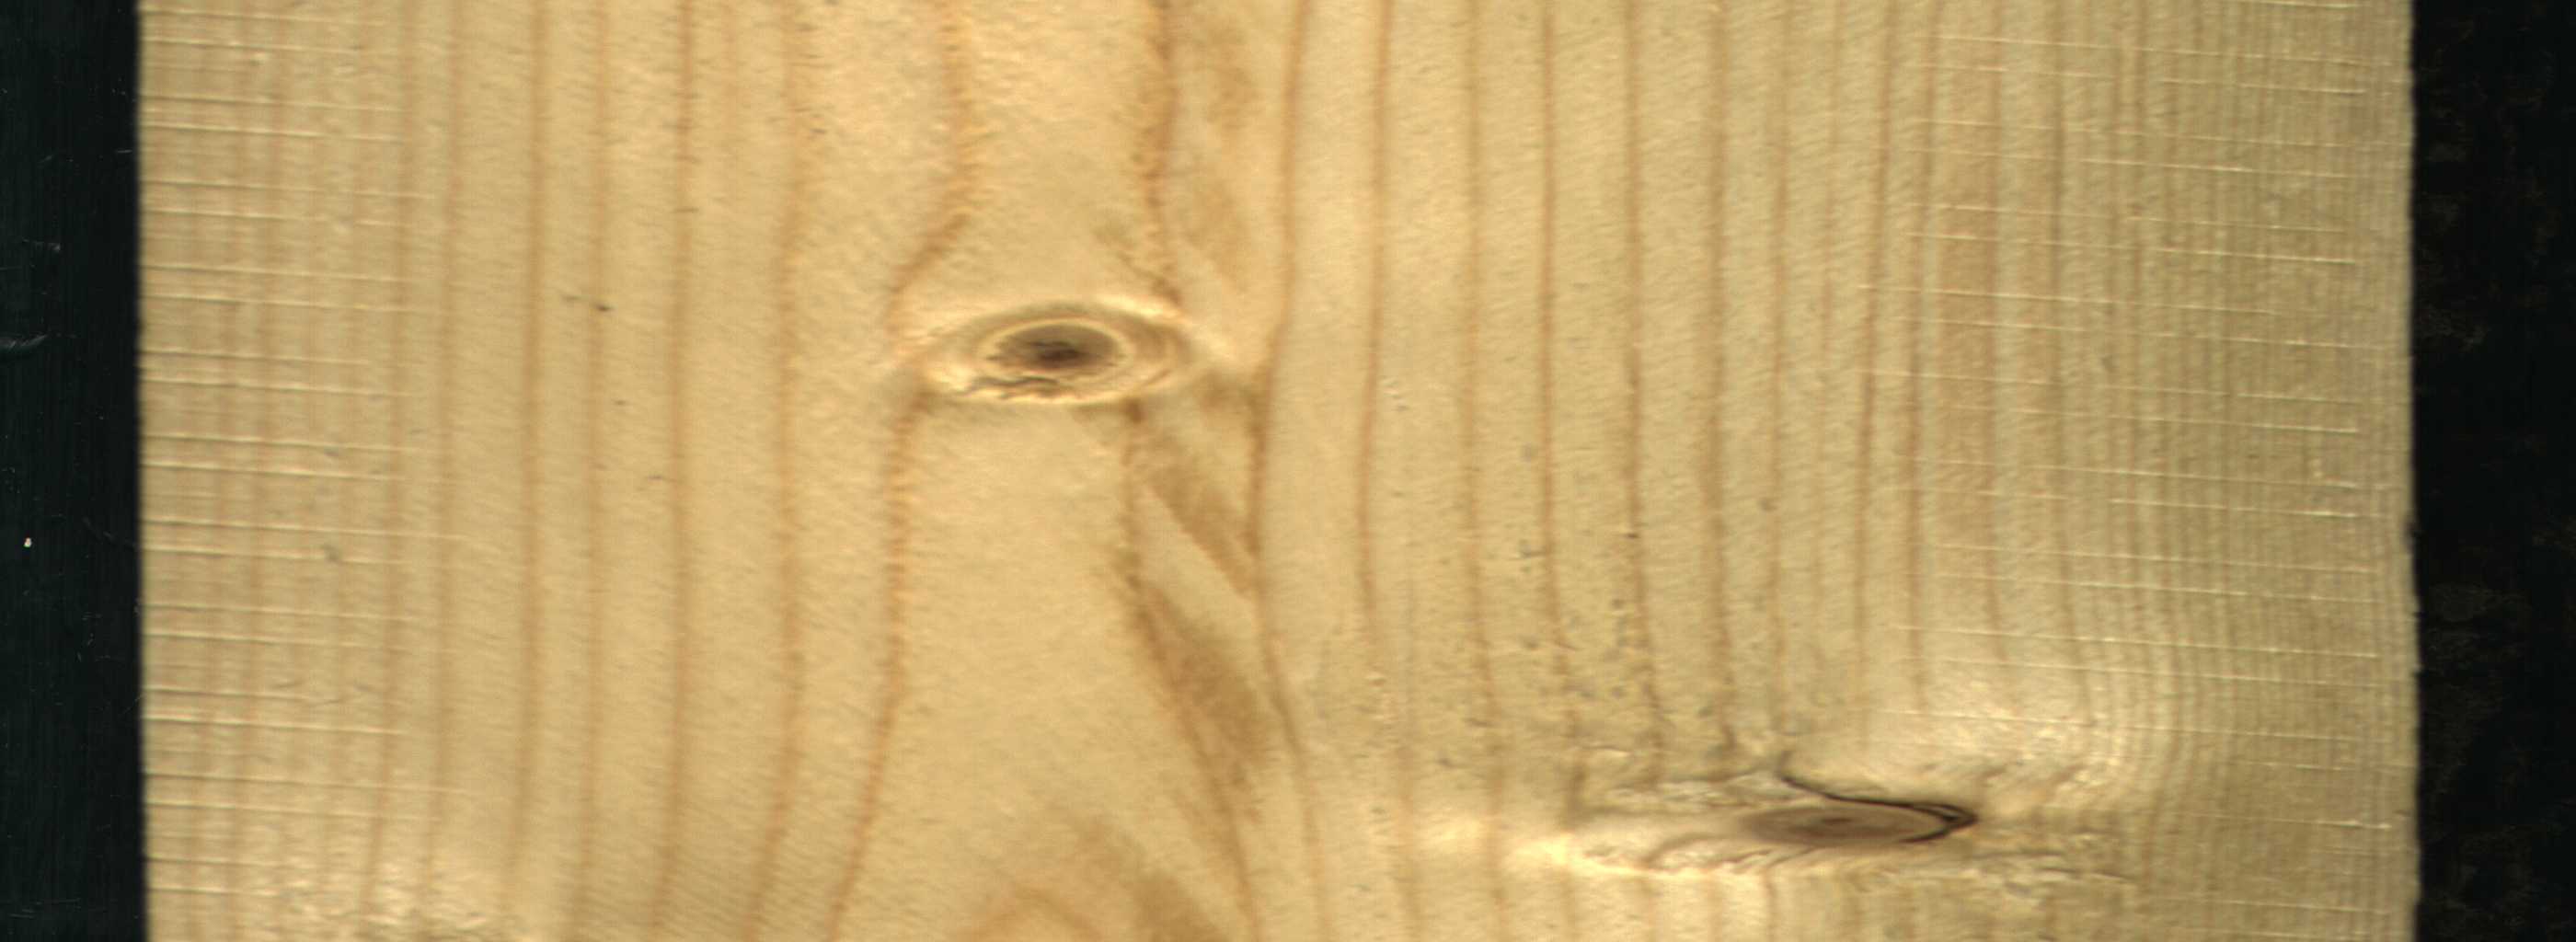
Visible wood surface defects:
Live_Knot
Live_Knot